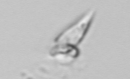
Label: Oxytoxum